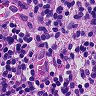
Metastatic tissue present: no